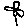
Label: flower